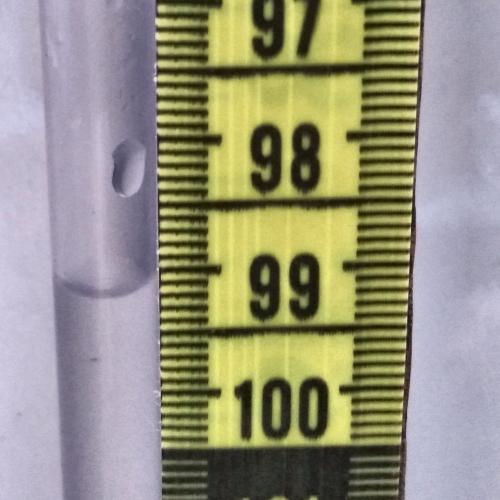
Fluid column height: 99.2 cm